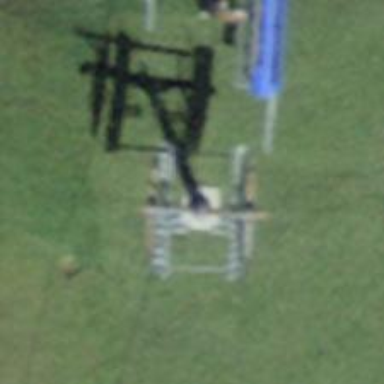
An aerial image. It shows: Pylon used for aerialway.